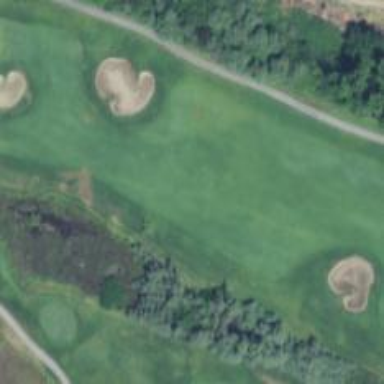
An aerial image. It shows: Golf fairway in the image.